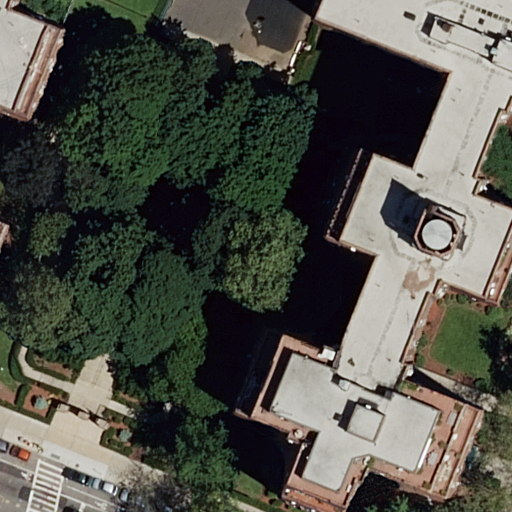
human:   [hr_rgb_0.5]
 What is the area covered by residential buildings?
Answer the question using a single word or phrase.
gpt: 4382m2

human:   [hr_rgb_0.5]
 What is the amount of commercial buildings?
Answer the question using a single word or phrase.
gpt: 0

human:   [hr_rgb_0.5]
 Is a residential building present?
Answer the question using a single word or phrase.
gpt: yes

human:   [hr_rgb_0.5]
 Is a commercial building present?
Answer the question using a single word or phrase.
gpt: no

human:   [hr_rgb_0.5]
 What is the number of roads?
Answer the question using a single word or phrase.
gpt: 5

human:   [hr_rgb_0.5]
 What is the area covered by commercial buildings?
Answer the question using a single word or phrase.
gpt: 0m2

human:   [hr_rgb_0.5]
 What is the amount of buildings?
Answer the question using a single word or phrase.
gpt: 2

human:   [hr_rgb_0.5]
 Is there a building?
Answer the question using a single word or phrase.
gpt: yes

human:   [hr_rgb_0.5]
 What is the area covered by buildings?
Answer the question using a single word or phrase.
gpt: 4382m2

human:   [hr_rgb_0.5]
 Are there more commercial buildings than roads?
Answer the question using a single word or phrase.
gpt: no

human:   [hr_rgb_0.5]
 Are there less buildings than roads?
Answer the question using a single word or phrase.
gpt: yes

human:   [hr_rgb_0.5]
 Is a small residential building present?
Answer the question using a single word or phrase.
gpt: no

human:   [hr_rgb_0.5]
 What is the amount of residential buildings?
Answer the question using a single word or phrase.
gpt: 2

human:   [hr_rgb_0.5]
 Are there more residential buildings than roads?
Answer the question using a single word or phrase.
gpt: no

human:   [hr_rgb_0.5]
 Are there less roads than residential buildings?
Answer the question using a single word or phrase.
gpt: no

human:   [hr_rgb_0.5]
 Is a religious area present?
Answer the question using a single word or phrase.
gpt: no

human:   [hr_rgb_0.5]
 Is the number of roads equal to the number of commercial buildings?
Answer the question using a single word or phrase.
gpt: no

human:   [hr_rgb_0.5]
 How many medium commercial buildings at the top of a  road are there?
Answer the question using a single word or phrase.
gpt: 0

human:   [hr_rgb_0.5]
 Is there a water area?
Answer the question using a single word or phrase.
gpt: no

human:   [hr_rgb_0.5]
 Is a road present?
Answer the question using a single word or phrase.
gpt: yes

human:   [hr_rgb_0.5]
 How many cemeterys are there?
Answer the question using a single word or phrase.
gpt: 0

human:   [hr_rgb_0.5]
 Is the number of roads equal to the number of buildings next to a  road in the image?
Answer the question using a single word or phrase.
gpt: no

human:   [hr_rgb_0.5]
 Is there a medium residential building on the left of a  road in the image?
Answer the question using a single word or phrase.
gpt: no

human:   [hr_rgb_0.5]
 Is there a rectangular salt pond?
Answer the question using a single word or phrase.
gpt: no

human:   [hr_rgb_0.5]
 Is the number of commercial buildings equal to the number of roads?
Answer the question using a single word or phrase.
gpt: no

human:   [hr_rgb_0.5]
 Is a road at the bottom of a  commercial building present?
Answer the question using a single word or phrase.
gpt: no

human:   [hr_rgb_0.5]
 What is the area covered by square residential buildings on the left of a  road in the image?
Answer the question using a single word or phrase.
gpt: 0m2

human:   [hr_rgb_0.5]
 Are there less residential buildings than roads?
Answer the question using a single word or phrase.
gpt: yes

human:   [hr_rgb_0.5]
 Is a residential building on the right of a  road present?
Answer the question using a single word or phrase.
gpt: yes

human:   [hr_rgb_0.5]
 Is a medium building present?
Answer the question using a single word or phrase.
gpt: no

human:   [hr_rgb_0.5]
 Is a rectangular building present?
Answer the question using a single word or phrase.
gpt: no

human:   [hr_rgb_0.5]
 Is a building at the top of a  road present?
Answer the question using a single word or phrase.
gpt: yes

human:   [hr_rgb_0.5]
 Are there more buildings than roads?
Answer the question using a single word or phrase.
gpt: no

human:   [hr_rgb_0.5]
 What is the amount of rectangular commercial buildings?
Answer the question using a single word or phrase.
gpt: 0

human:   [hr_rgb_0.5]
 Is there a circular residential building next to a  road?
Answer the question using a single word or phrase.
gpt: no

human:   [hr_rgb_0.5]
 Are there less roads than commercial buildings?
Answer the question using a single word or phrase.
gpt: no

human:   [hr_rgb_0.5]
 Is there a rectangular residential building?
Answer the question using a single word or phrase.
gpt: no

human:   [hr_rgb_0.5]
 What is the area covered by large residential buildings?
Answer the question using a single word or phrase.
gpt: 4382m2

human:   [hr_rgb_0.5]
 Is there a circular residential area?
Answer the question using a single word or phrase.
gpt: no

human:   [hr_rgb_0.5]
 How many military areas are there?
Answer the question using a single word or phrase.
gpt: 0

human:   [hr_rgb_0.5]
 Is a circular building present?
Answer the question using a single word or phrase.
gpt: no

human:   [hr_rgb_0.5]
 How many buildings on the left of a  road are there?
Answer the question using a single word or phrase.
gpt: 1

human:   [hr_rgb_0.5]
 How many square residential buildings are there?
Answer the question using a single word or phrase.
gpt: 0

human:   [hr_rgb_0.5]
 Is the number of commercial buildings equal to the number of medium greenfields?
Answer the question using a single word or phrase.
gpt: yes

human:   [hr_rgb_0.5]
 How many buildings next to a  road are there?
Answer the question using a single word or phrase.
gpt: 2

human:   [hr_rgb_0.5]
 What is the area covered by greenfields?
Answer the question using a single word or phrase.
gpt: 0m2

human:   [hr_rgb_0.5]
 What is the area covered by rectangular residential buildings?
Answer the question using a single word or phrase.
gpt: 0m2

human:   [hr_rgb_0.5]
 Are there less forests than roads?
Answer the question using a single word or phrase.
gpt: yes

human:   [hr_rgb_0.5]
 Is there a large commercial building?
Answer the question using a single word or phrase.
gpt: no

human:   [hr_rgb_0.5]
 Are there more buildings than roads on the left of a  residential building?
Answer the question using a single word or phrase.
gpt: no

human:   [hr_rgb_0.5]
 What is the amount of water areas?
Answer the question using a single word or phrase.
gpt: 0

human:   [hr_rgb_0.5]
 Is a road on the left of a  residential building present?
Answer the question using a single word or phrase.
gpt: yes

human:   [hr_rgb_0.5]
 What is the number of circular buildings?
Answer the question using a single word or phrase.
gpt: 0

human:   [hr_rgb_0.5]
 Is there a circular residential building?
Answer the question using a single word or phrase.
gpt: no

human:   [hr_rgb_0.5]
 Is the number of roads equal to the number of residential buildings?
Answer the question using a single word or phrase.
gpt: no

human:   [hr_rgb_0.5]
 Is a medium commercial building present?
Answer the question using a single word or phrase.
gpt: no

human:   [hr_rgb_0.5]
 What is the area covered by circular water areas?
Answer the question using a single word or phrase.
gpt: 0m2

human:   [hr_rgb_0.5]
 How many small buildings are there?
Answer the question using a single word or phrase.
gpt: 0

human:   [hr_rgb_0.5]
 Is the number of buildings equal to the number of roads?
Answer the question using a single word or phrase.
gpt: no

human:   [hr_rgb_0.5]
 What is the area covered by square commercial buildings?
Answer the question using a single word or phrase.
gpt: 0m2

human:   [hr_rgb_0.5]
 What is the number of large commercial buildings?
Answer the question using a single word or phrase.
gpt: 0

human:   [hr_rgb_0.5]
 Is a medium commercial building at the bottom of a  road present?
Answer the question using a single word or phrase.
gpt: no

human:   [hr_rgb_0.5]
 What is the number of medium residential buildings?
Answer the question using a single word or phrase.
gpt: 0

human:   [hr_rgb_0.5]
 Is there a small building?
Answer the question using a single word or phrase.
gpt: no